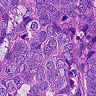
Metastatic tissue present: yes